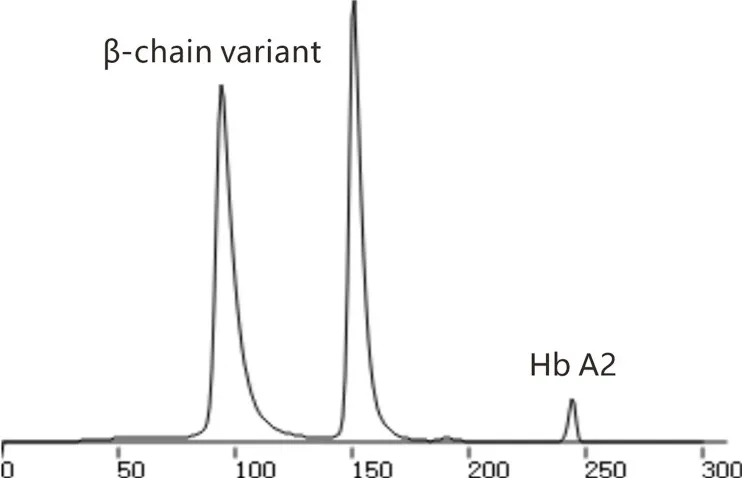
Chromatography of hemoglobin electrophoresis.
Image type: chart (chart)